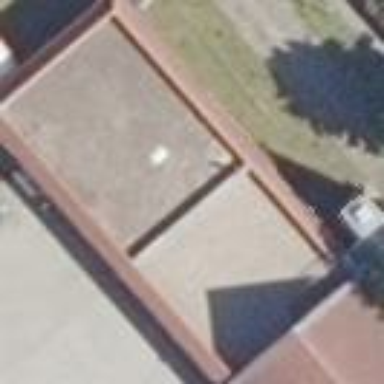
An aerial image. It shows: Government building with flat roof.